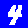
Digit: 4